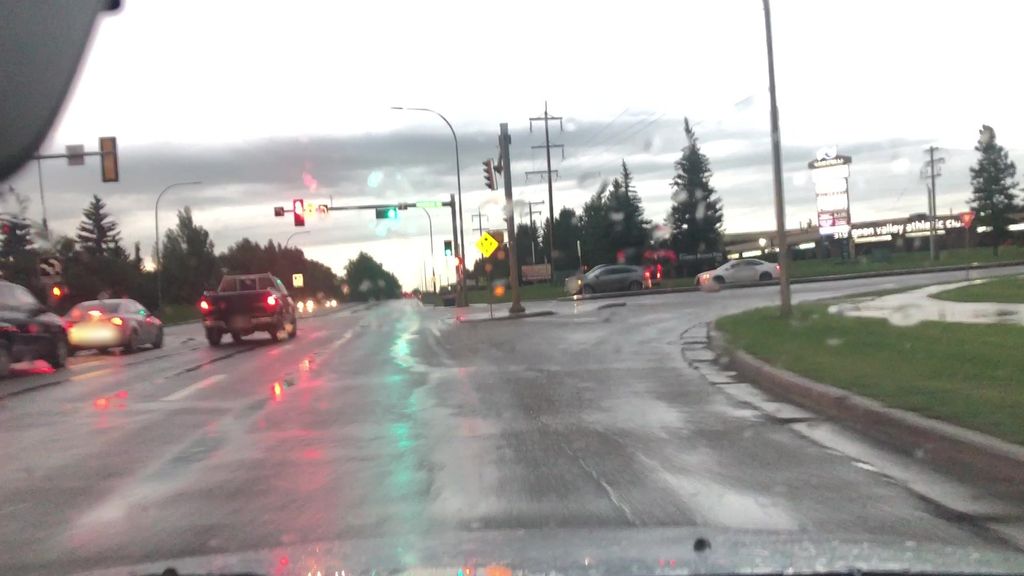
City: edmonton